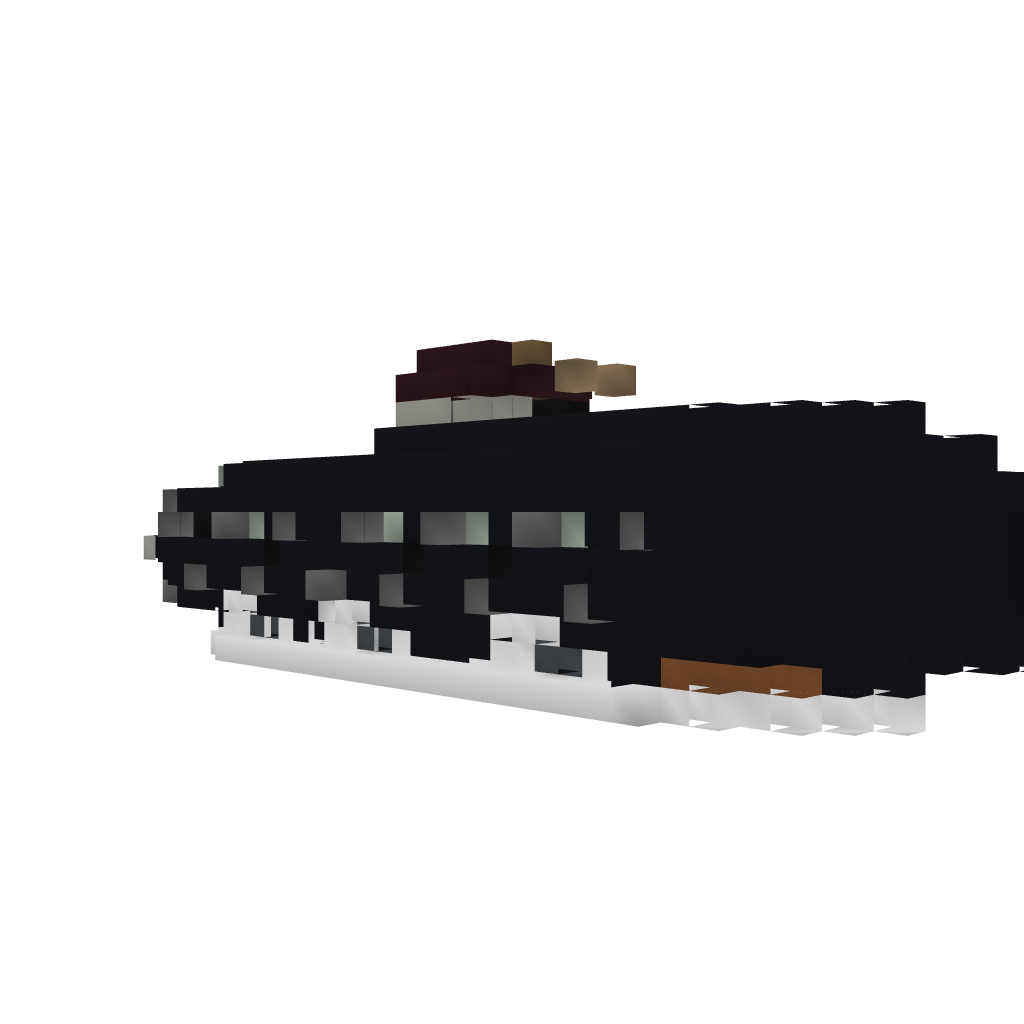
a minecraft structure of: Working Air Warship and Fighters - Trident Submersible Fighter Tender